Question: I'm trying to implement an upload form and return the upload status to return tot he user using xhr. Everything seems to be implemented correctly, however when uploading, the callbacks seem to occur way too quick and return a much higher percentage than has actually occurred.
With files ~<20Mb, I get a callback immediately which shows over 99% while the upload continues to churn away for some time in the background.
See the below screengrab showing the console from a 74Mb file. This was taken a couple of seconds after the upload was initialised and the upload continued for another ~60 seconds (notice just 3 callbacks registering (loaded totalsize) (calculatedpercentage) and the ajax upload continuing with the throbber).
Has anyone experienced this and managed to get an acurate representation of upload status?
(the 'load' event triggers correctly after the upload process)
Here's my code:
'''
$(this).ajaxSubmit({
target: '#output',
beforeSubmit: showRequest,
xhr: function()
{
myXhr = $.ajaxSettings.xhr();
if (myXhr.upload)
{
console.log('have xhr');
myXhr.upload.addEventListener('progress', function(ev){
if (ev.lengthComputable) {
console.log(ev.loaded + " " + ev.total);
console.log((ev.loaded / ev.total) * 100 + "%");
}
}, false);
}
return myXhr;
},
dataType: 'json',
success: afterSuccess
});
'''

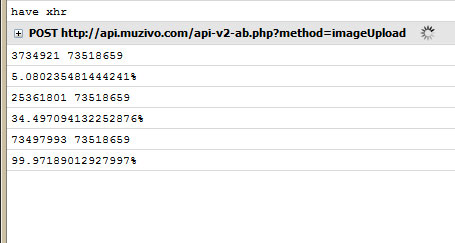
Answer: There are several reports of the same behavior - incorrect progress report on file upload - caused by antivirus software checking the files to be uploaded. My guess is that some part of antivirus attempts to make up for possible delay (caused by the check) - and fails to do it properly.